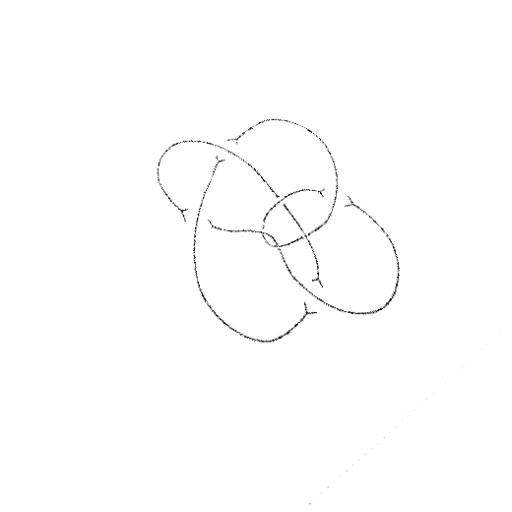
Crossing number: 8